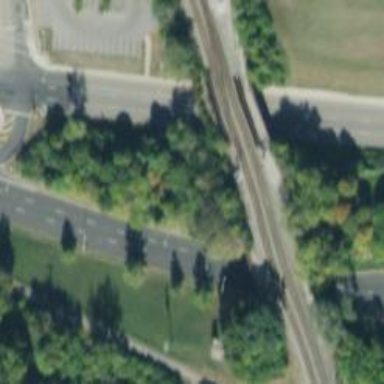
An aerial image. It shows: Railway line running on embankment.